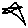
Label: star